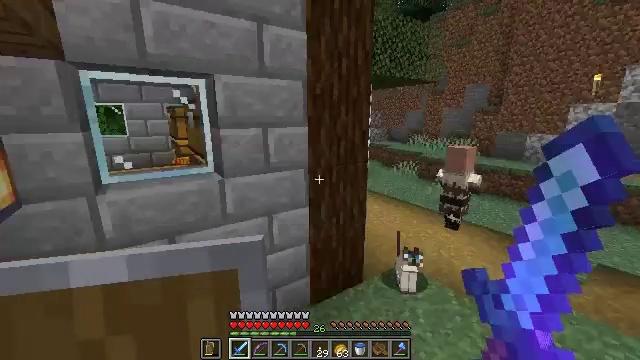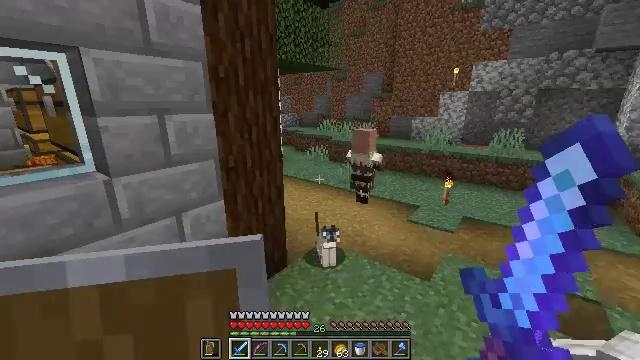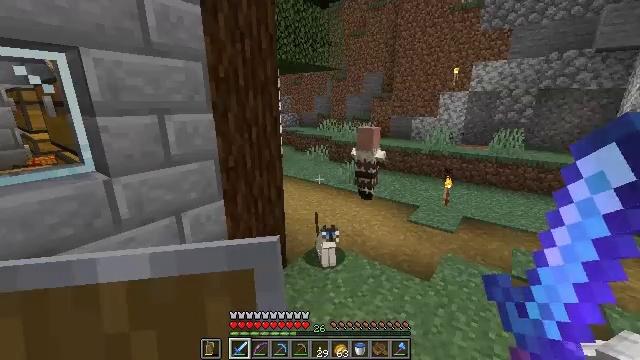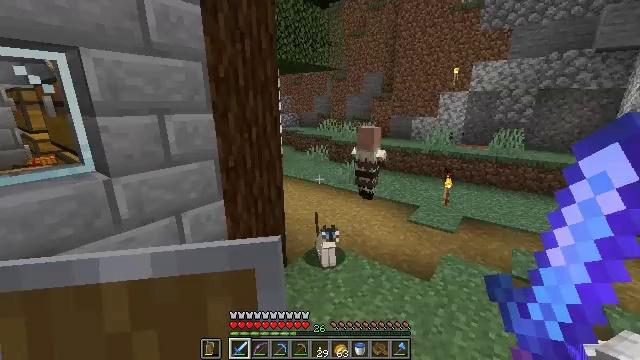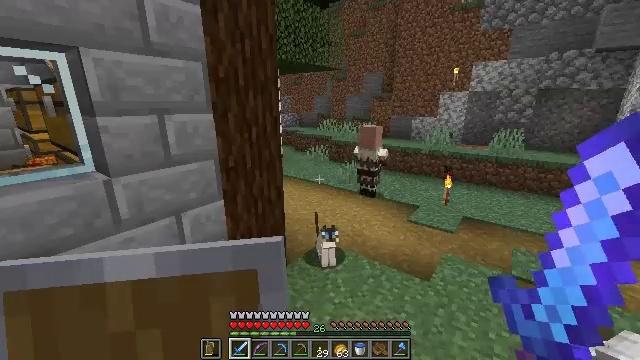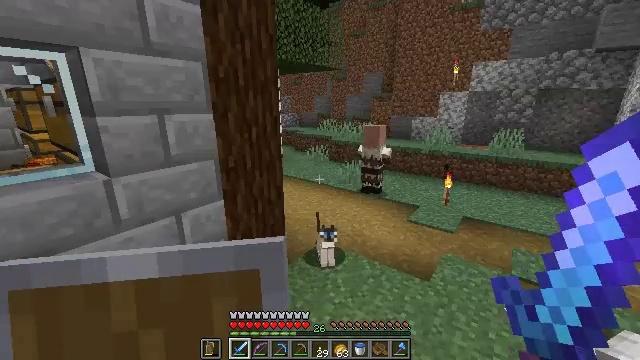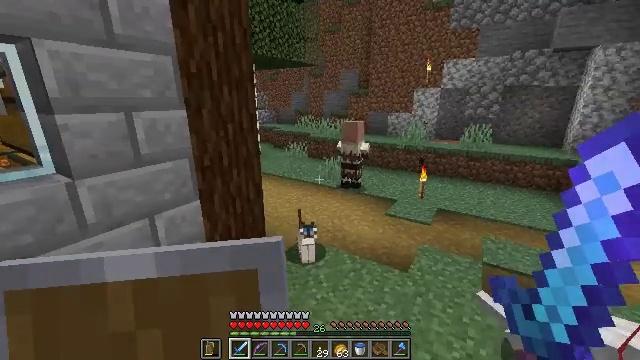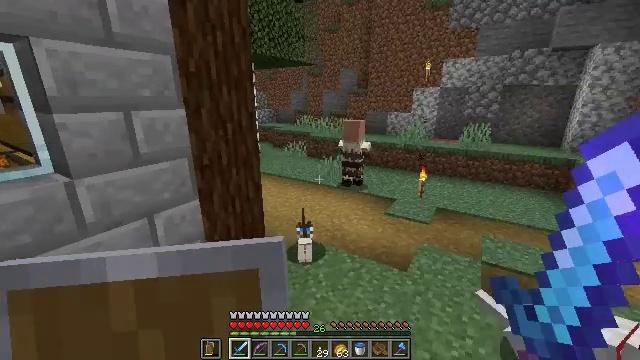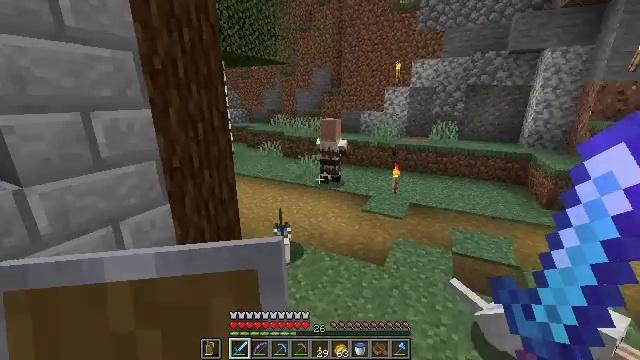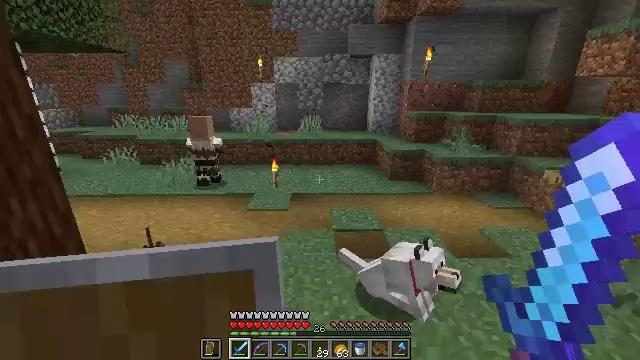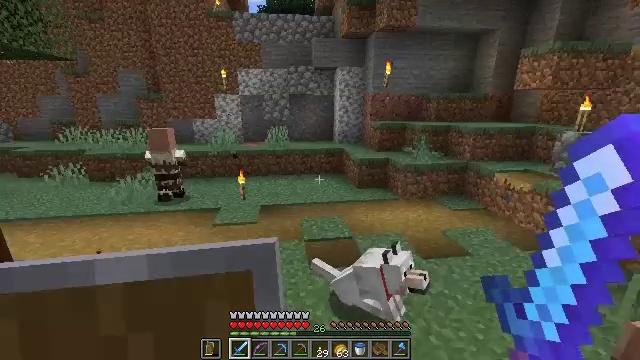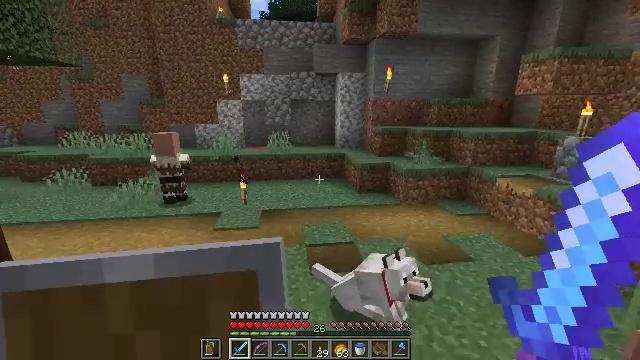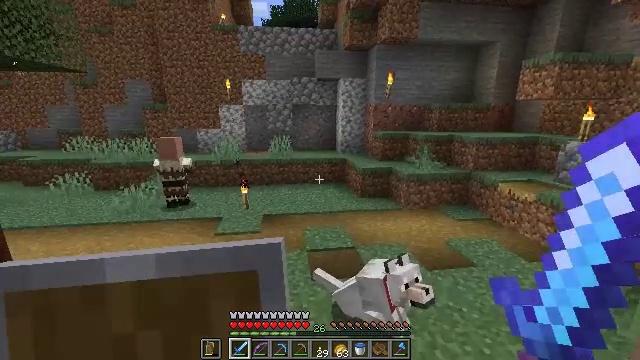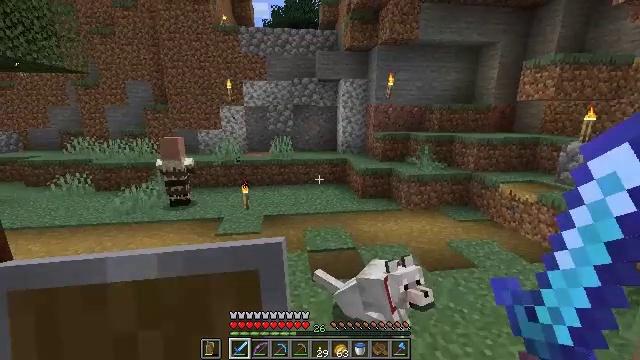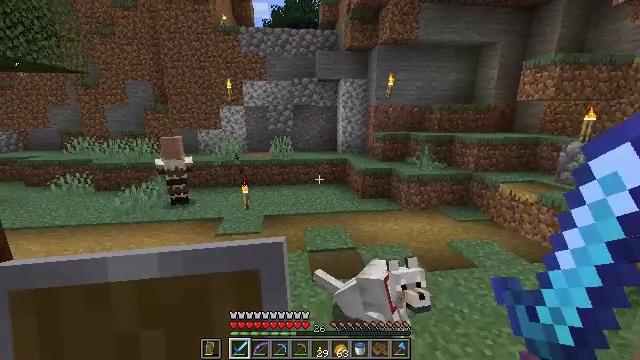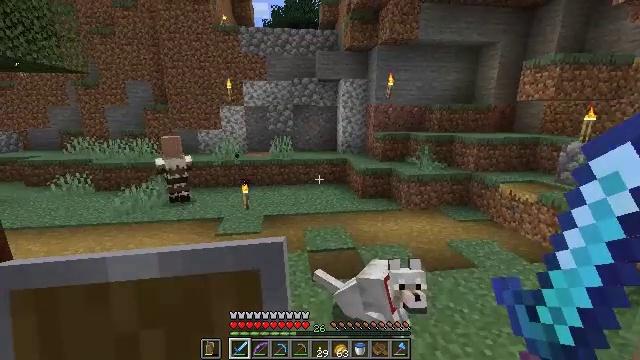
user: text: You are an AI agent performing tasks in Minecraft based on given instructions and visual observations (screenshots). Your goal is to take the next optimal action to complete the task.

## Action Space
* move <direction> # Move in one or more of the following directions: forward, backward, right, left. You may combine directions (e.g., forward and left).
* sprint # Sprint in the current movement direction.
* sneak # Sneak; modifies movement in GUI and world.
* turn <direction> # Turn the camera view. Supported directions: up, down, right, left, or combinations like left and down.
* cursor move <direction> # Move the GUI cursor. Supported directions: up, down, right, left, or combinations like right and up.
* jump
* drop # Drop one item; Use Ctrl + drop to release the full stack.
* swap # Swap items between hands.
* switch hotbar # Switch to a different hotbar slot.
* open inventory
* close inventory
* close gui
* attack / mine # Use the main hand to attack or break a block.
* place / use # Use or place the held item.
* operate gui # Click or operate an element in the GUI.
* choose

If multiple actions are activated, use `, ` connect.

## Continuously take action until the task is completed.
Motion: motion action
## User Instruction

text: Collect the anvil after mining.
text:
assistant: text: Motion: turn right and down
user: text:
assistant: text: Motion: no_op
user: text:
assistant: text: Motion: no_op
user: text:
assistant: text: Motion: no_op
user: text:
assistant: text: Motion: no_op
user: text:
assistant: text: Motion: turn right
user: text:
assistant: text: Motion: no_op
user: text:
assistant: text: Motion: turn right
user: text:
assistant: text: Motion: turn right
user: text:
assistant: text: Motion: turn right and up
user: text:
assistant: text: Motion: turn up
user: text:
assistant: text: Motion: turn up
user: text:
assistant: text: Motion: no_op
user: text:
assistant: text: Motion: no_op
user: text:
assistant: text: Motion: no_op
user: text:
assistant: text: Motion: turn right and up
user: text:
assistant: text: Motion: turn right
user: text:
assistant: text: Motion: turn left
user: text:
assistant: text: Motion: no_op
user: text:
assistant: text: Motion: no_op
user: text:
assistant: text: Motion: no_op
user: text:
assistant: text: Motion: no_op
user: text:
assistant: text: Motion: no_op
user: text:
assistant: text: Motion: turn right
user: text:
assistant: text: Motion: move forward, turn right and up
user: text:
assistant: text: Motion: move forward, turn right
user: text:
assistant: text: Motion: move forward, turn right
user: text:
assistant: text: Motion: move forward
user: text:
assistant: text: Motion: move forward, turn right and up
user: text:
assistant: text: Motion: move forward, turn right and up